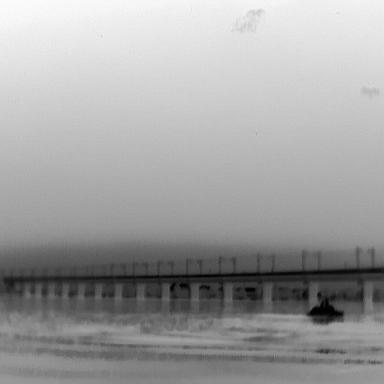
There is a warship in the infrared image.